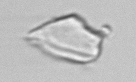
Label: detritus_transparent